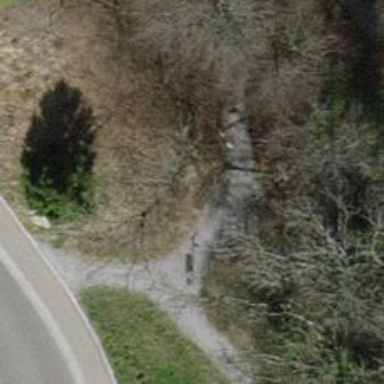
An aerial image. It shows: Brown bench.